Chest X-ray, AP view. Patient: 28 years old, sex M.
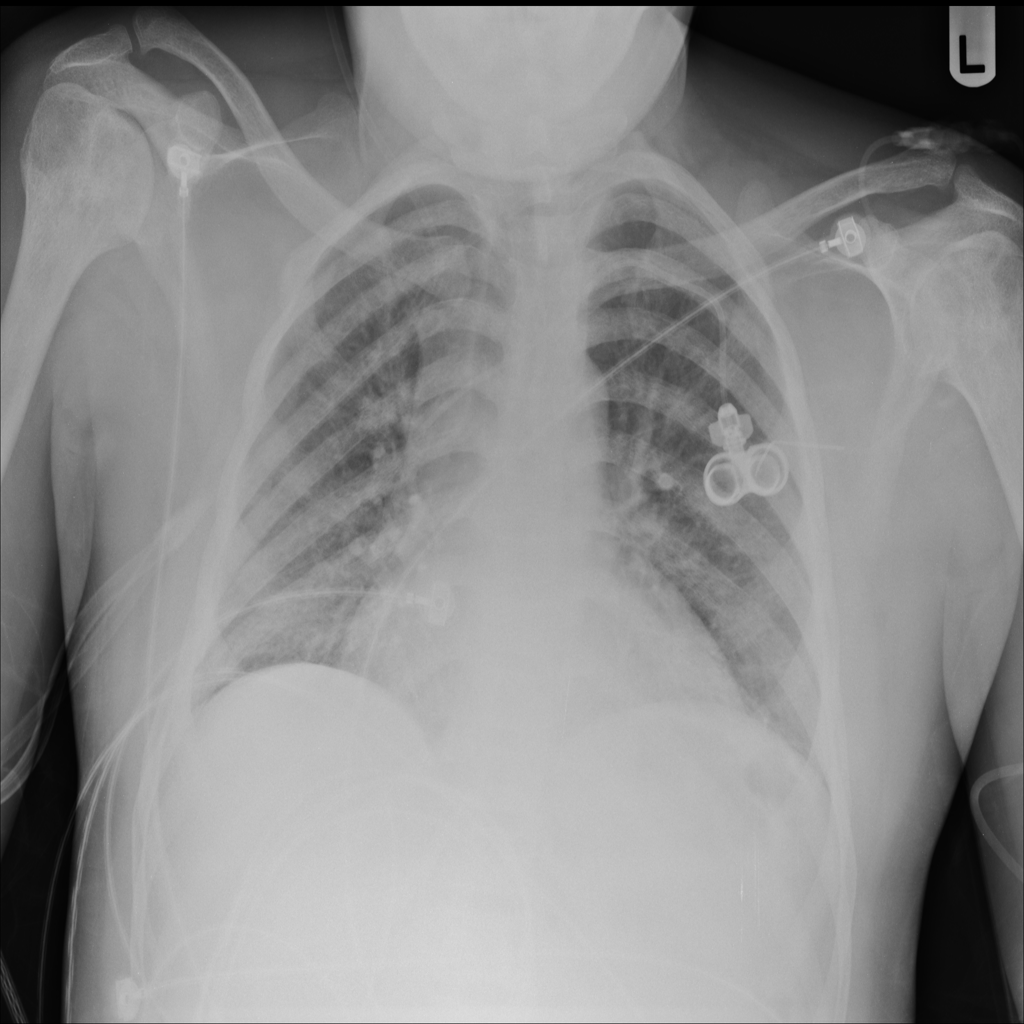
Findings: No Finding